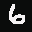
Label: 6